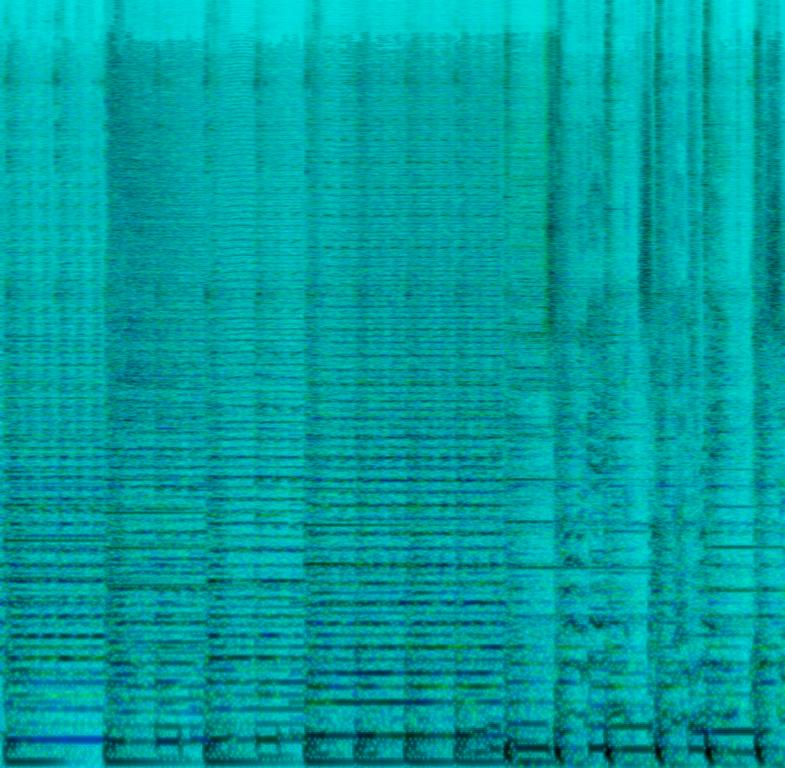
This seasonal song features a flat male vocal, supported by wide harmonizing male vocals, singing over punchy kick, soft snare, groovy bass, shimmering shaker bells, muffled bells melody, staccato strings melody, brass section progression and simple piano chord progression. It sounds fun and happy, leaving the listener with the feelings of euphoria, nostalgia and excitement.